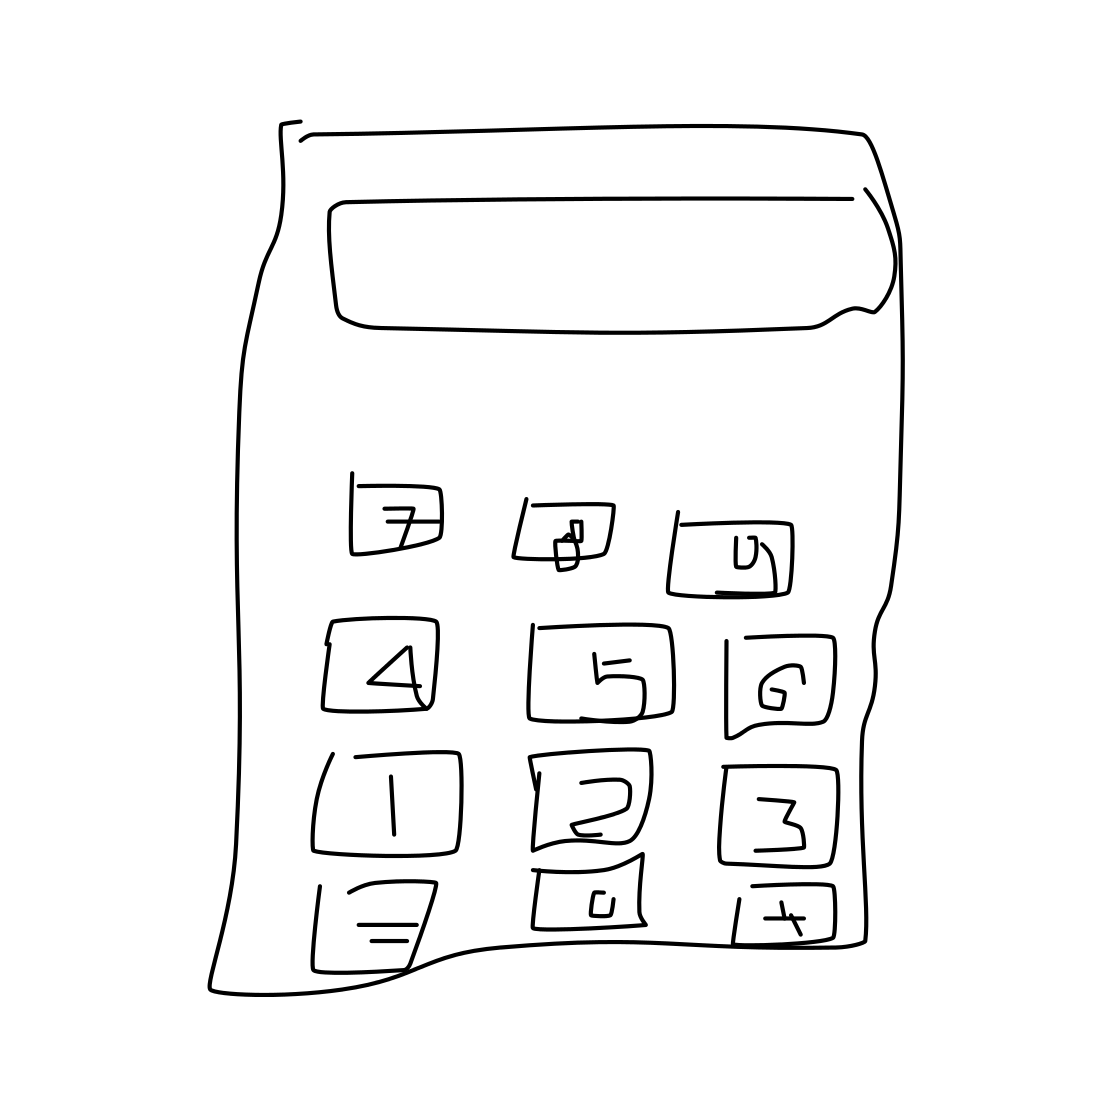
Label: calculator